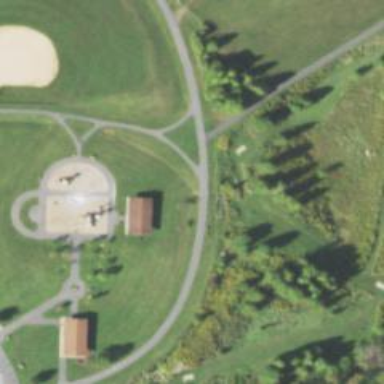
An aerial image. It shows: Disc golf basket.